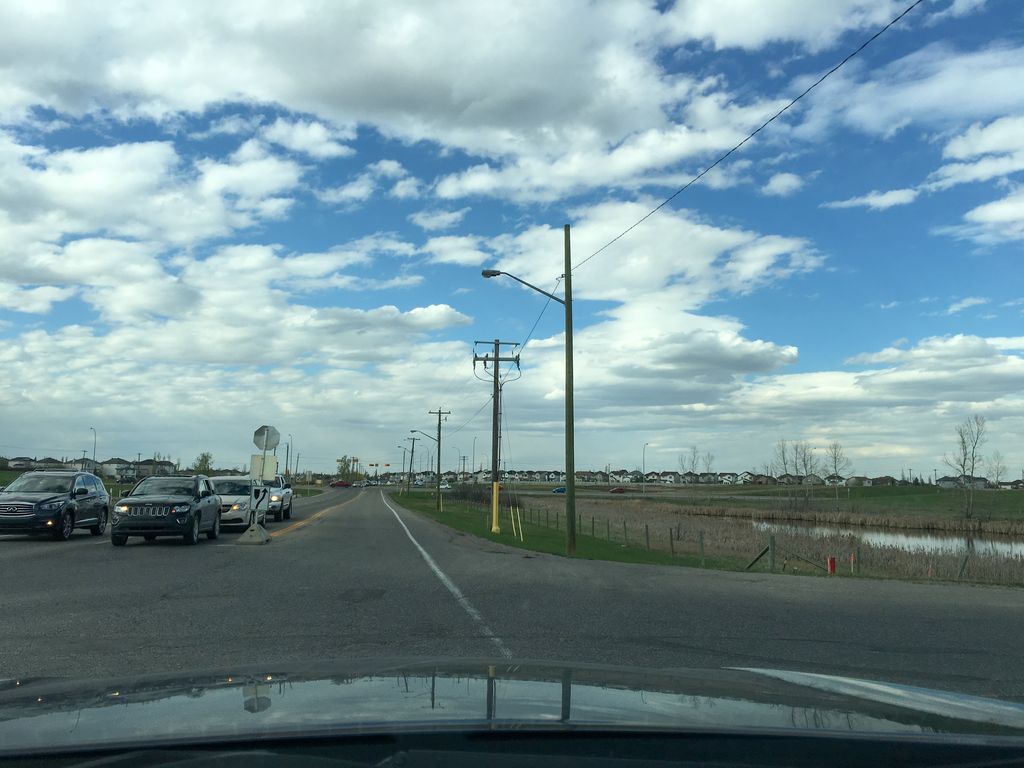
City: calgary